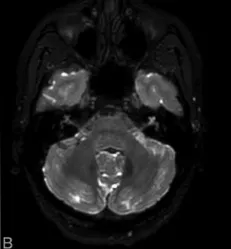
CE-FLAIR. (A-C) Show LME evaluation at onset in Case 1: LME is more evident in CE-VWI compared to CE-T1 and also to CE-FLAIR, located along the folia of the cerebellar hemispheres and vermis.
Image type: radiology (mri)